Current action and preconditions to check: trajectory_clear

Your task: For each precondition in the list above, predict whether it will hold at this action.

Consider the current scene as observed from the mobile robot's camera, and analyze the predicted future states of all dynamic agents (e.g., people, animals, vehicles, or any moving entities) within the NEXT SECOND.

IMPORTANT: Only answer "very likely" if you are absolutely certain—based on strong, clear evidence—that a dynamic agent will violate the precondition in the predicted future state. Do NOT answer "very likely" for unlikely, ambiguous, or low-probability risks.

Ask yourself for each precondition: Is there a high probability, with clear and convincing evidence, that the predicted future states of any dynamic agent will interfere with the predicted future state of the currently executing action within the NEXT SECOND, causing that precondition to fail?

Assess the risk level based on these predictions. Use "likely" or "very likely" if motions create a clear risk of interference.

Use "neutral" or "improbable" if agents are nearby but their predicted paths are clearly diverging or non-conflicting.

Failure Risk Categories: "very improbable", "improbable", "neutral", "likely", "very likely"

Answer Format: Output ONLY the probability_of_failure value from these categories: "very improbable", "improbable", "neutral", "likely", "very likely"

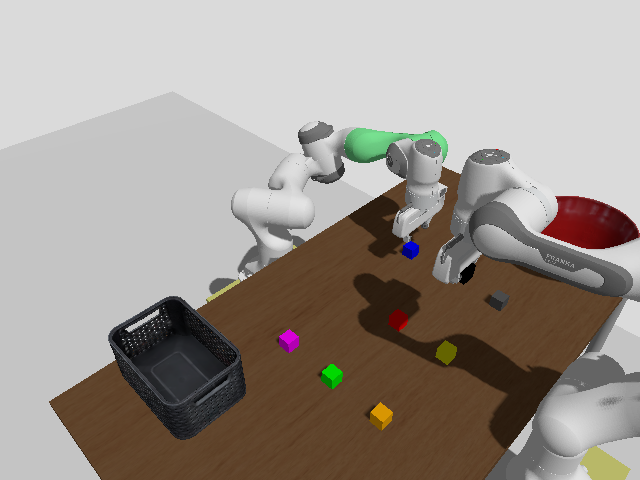

Answer: very improbable